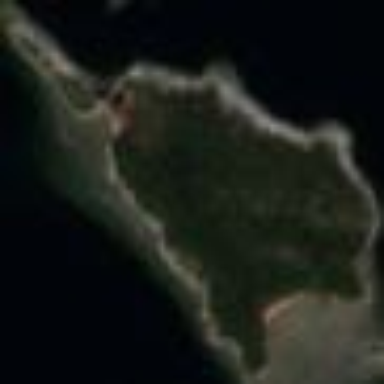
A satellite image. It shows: Island with natural coastline.